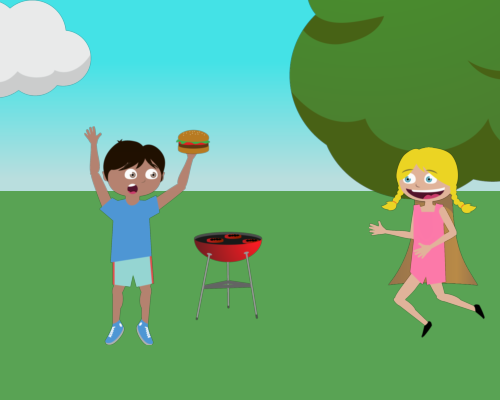
ready big cloud mostly out far left corner medium bushy far right mid grass top cut girl under tree runs left happy eyes at skyline bbq center grass boy on the left of grill hands up mouth or nose at skyline with burger